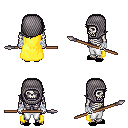
a pixel art fantasy rpg character, male body template, skeleton, yellow cape, white pants, gray swoop hairstyle, chain hood, white cloth bandages, black slippers, spear, four views (front, back, left, right), 2x2 character sprite sheet, small pixel art, hard edges, no anti-aliasing